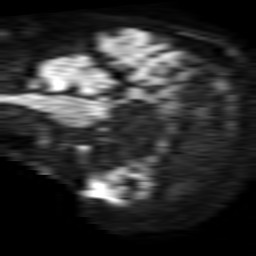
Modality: TRACE
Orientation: sagittal
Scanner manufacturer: philips
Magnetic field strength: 1.5 T
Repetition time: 3.4 s
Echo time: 0.06922 s